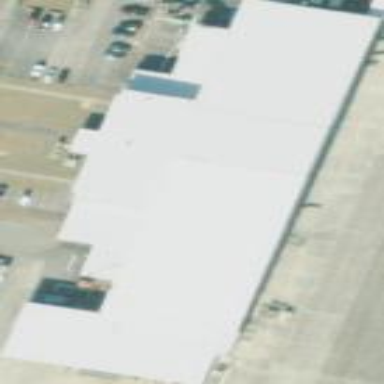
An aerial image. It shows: Hangar building located at airport.